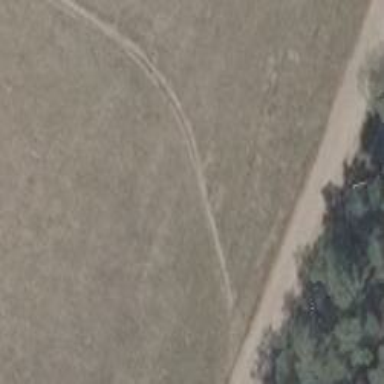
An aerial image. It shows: Ground path.